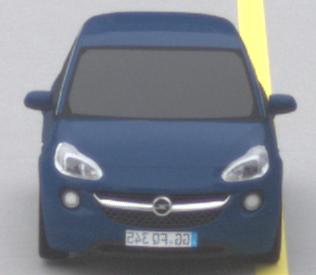
Make: Opel
Model: ADAM 1.2
Detailed model: ADAM
Model produced from: 2013/01
Model produced until: 2014/11
Doors: 3
Color: blue
Road condition: dry road
Daytime: morning or afternoon
Contrast: low contrast